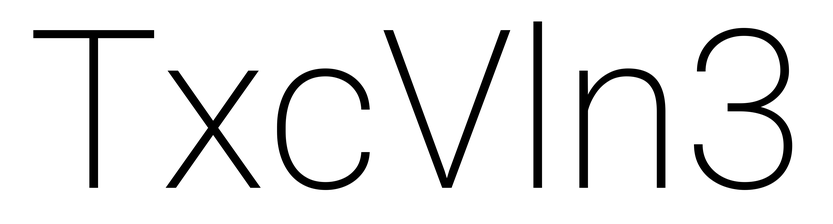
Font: Roboto_ExtraLight